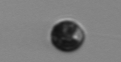
Label: Dinophyceae